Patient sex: F
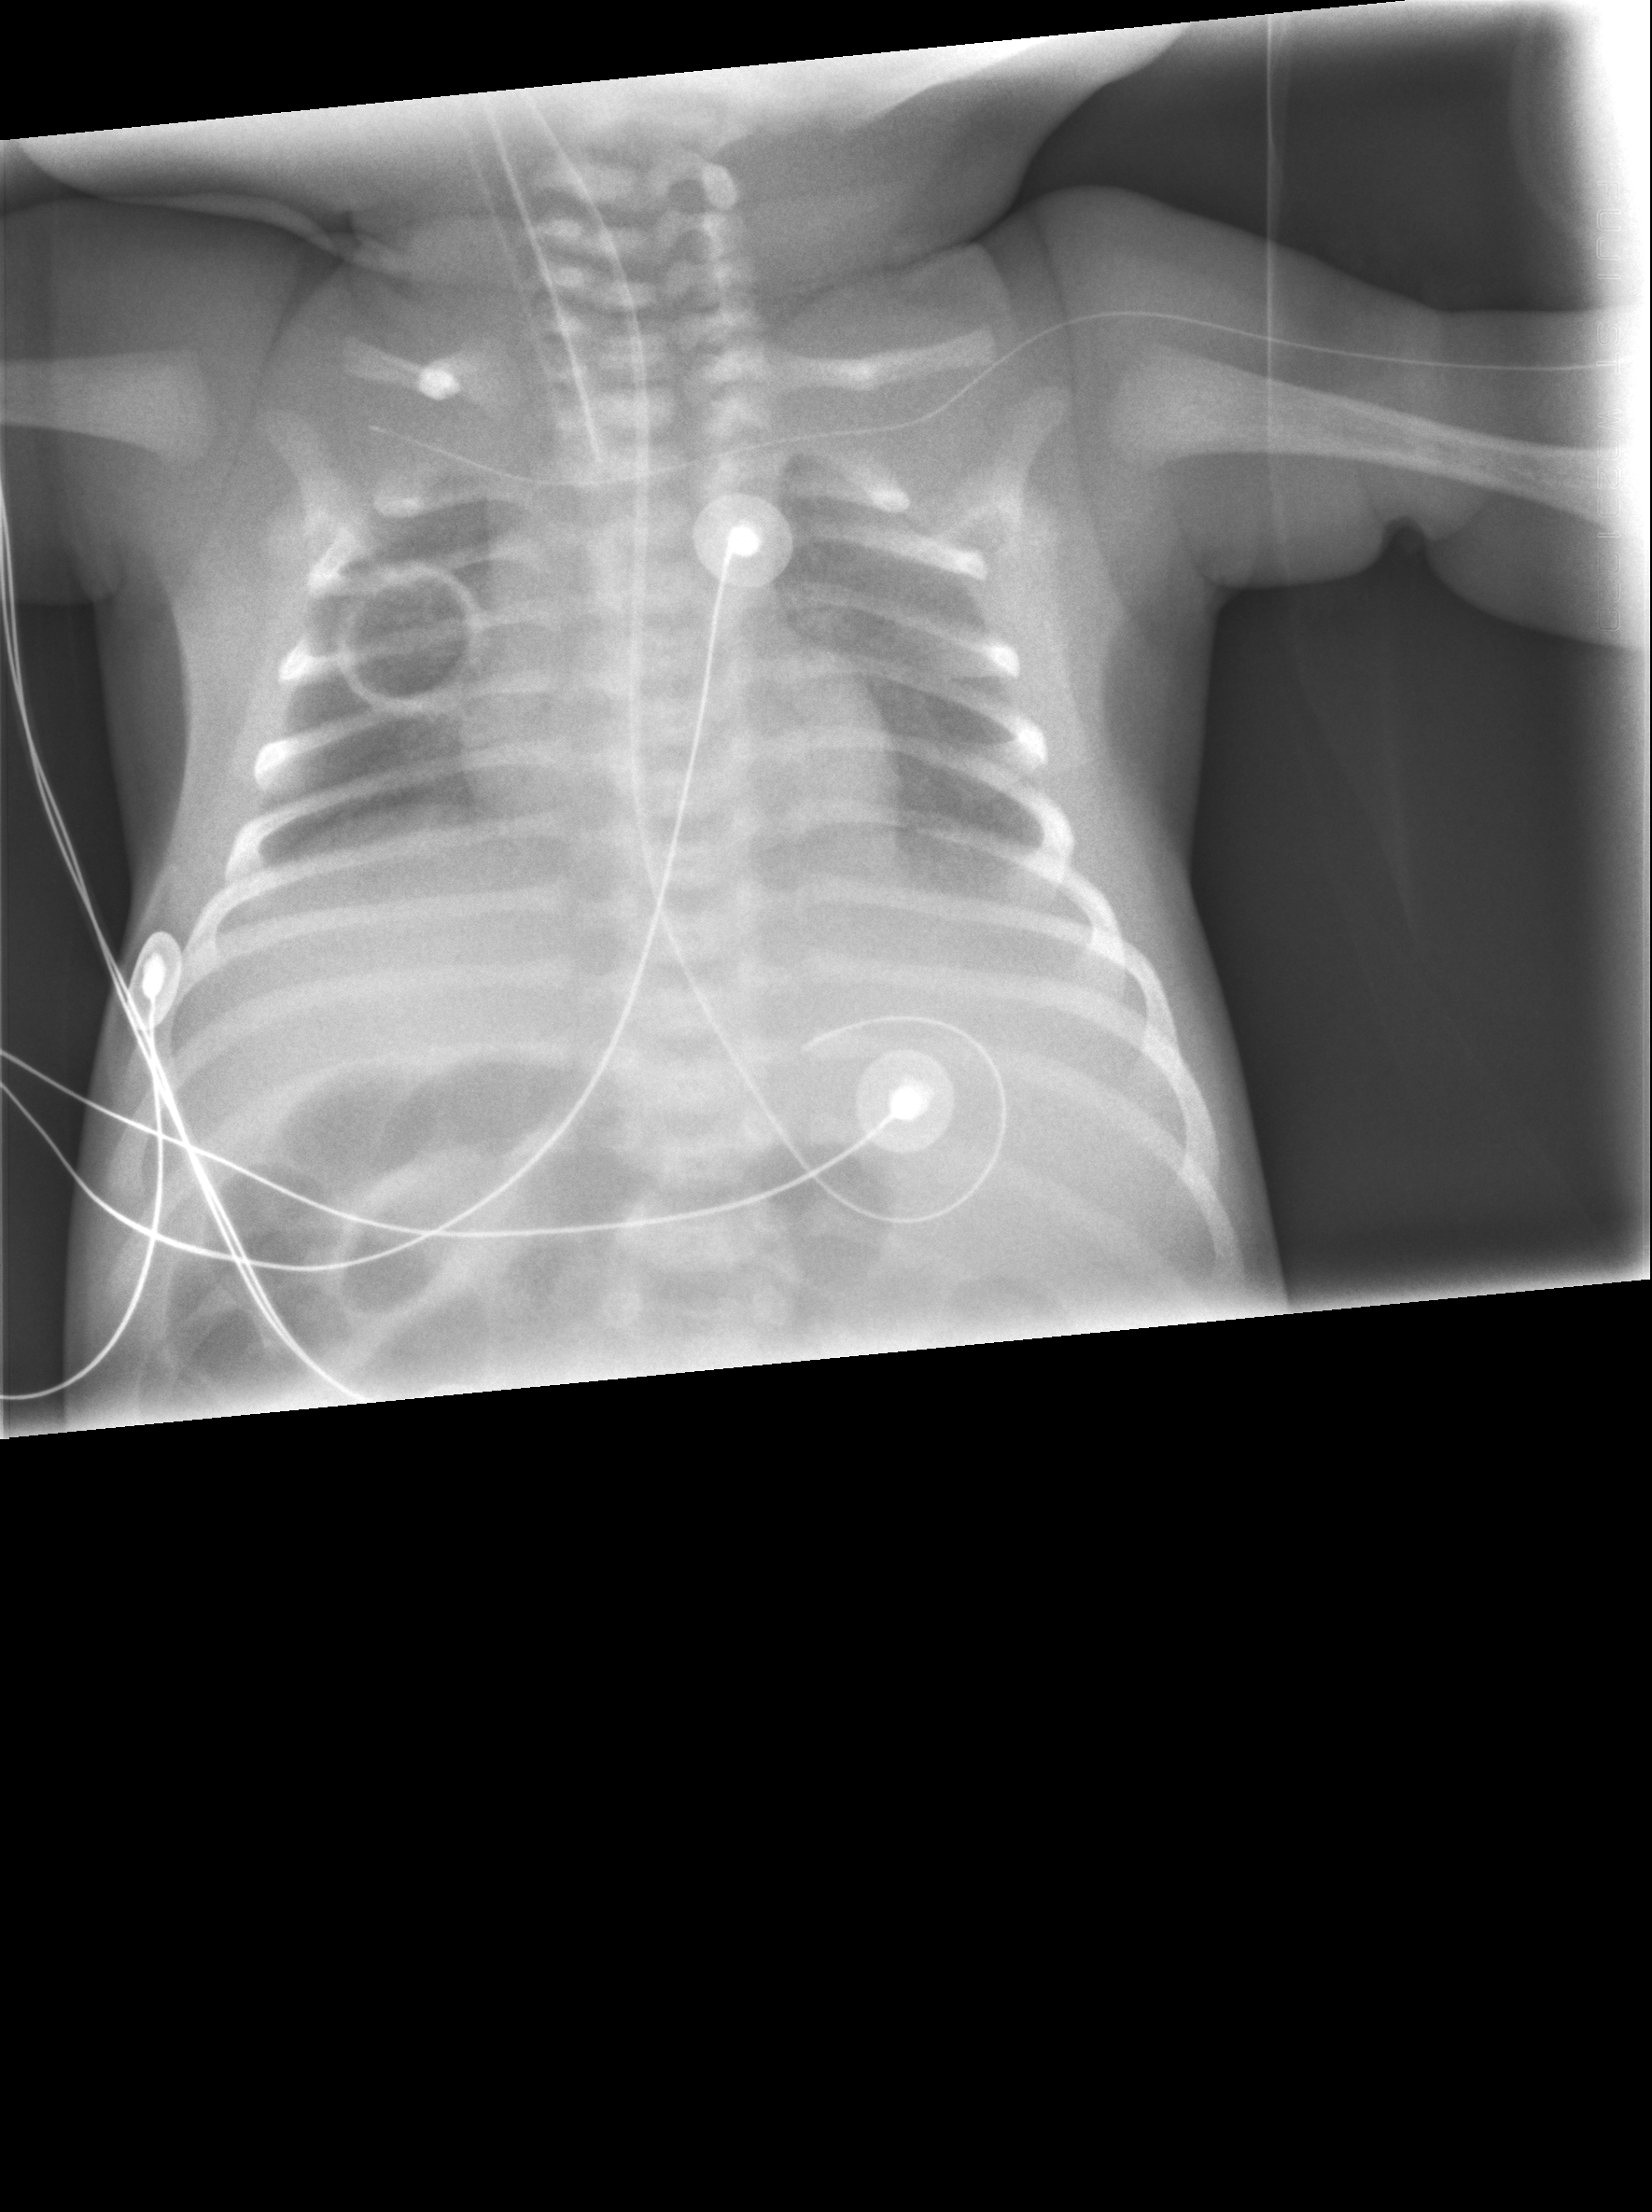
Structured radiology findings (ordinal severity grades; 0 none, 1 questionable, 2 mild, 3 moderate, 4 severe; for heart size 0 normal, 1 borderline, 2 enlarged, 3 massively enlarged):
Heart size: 0
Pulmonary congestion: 0
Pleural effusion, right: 0
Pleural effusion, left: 0
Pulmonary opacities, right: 0
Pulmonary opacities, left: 2
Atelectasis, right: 0
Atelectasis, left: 1